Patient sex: M
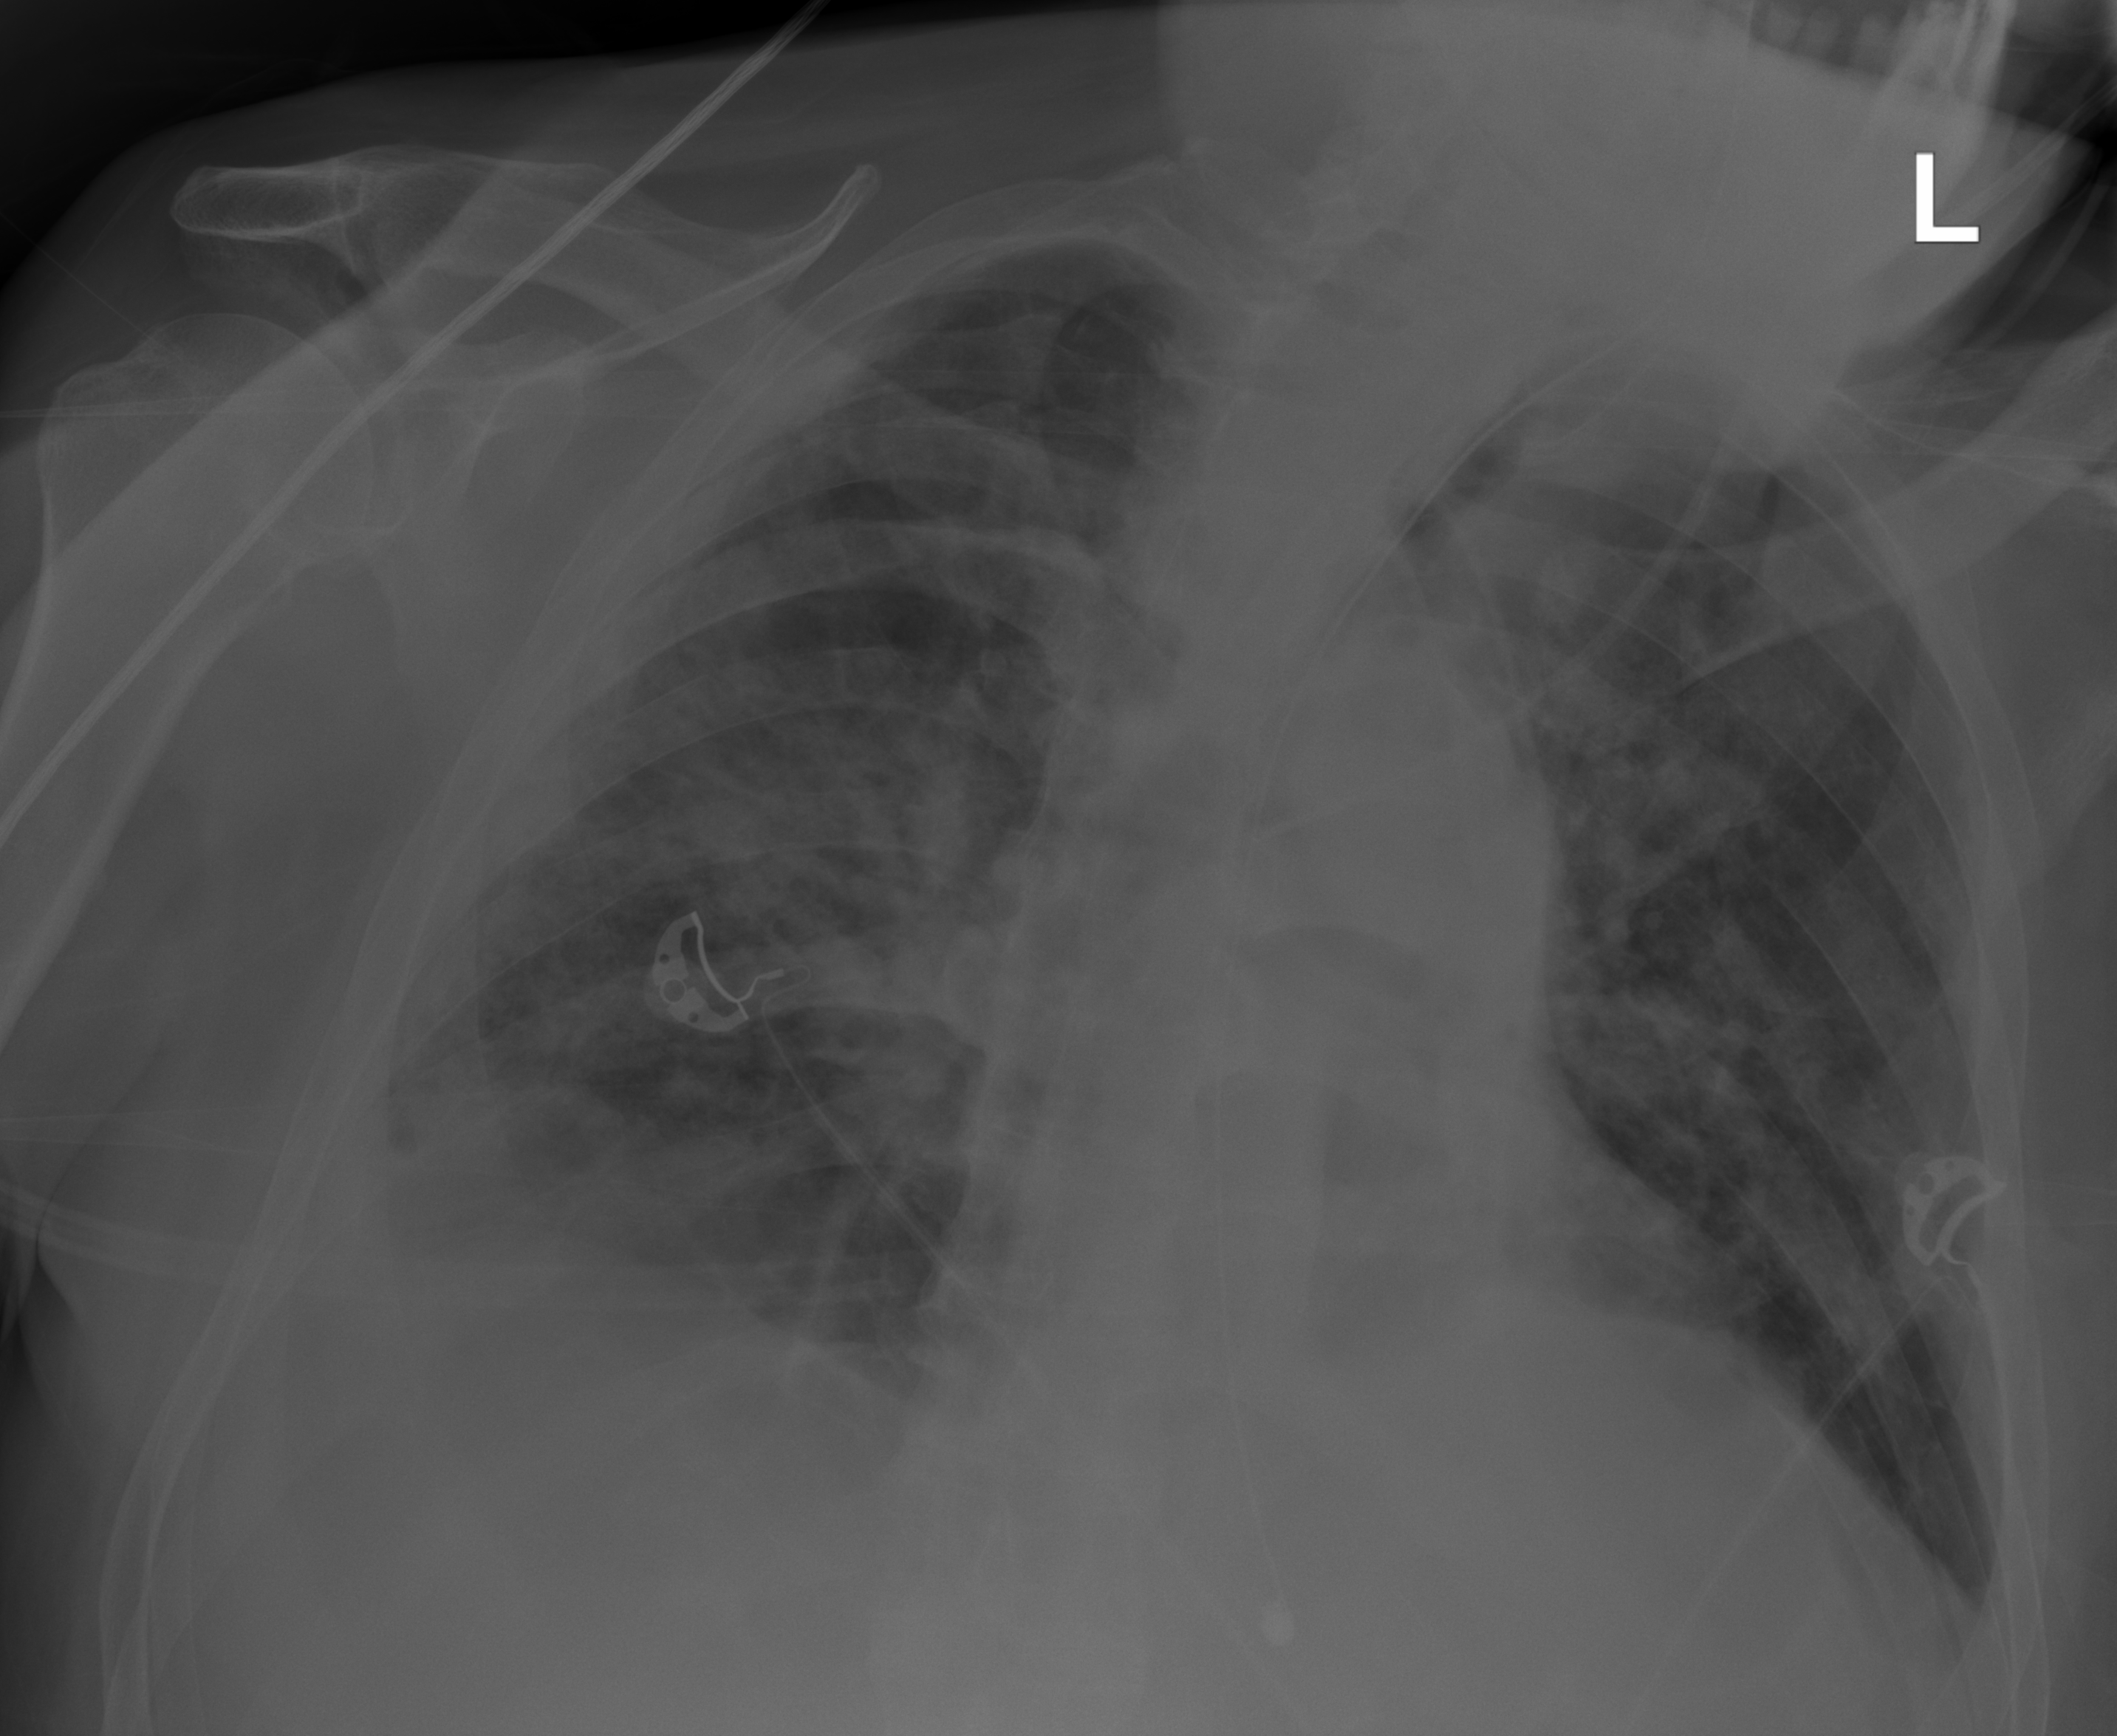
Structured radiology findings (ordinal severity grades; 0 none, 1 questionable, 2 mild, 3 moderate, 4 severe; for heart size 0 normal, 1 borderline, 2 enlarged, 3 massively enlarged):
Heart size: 1
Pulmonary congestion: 2
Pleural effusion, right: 2
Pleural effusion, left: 0
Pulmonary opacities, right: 3
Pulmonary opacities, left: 3
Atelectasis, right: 2
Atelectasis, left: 2